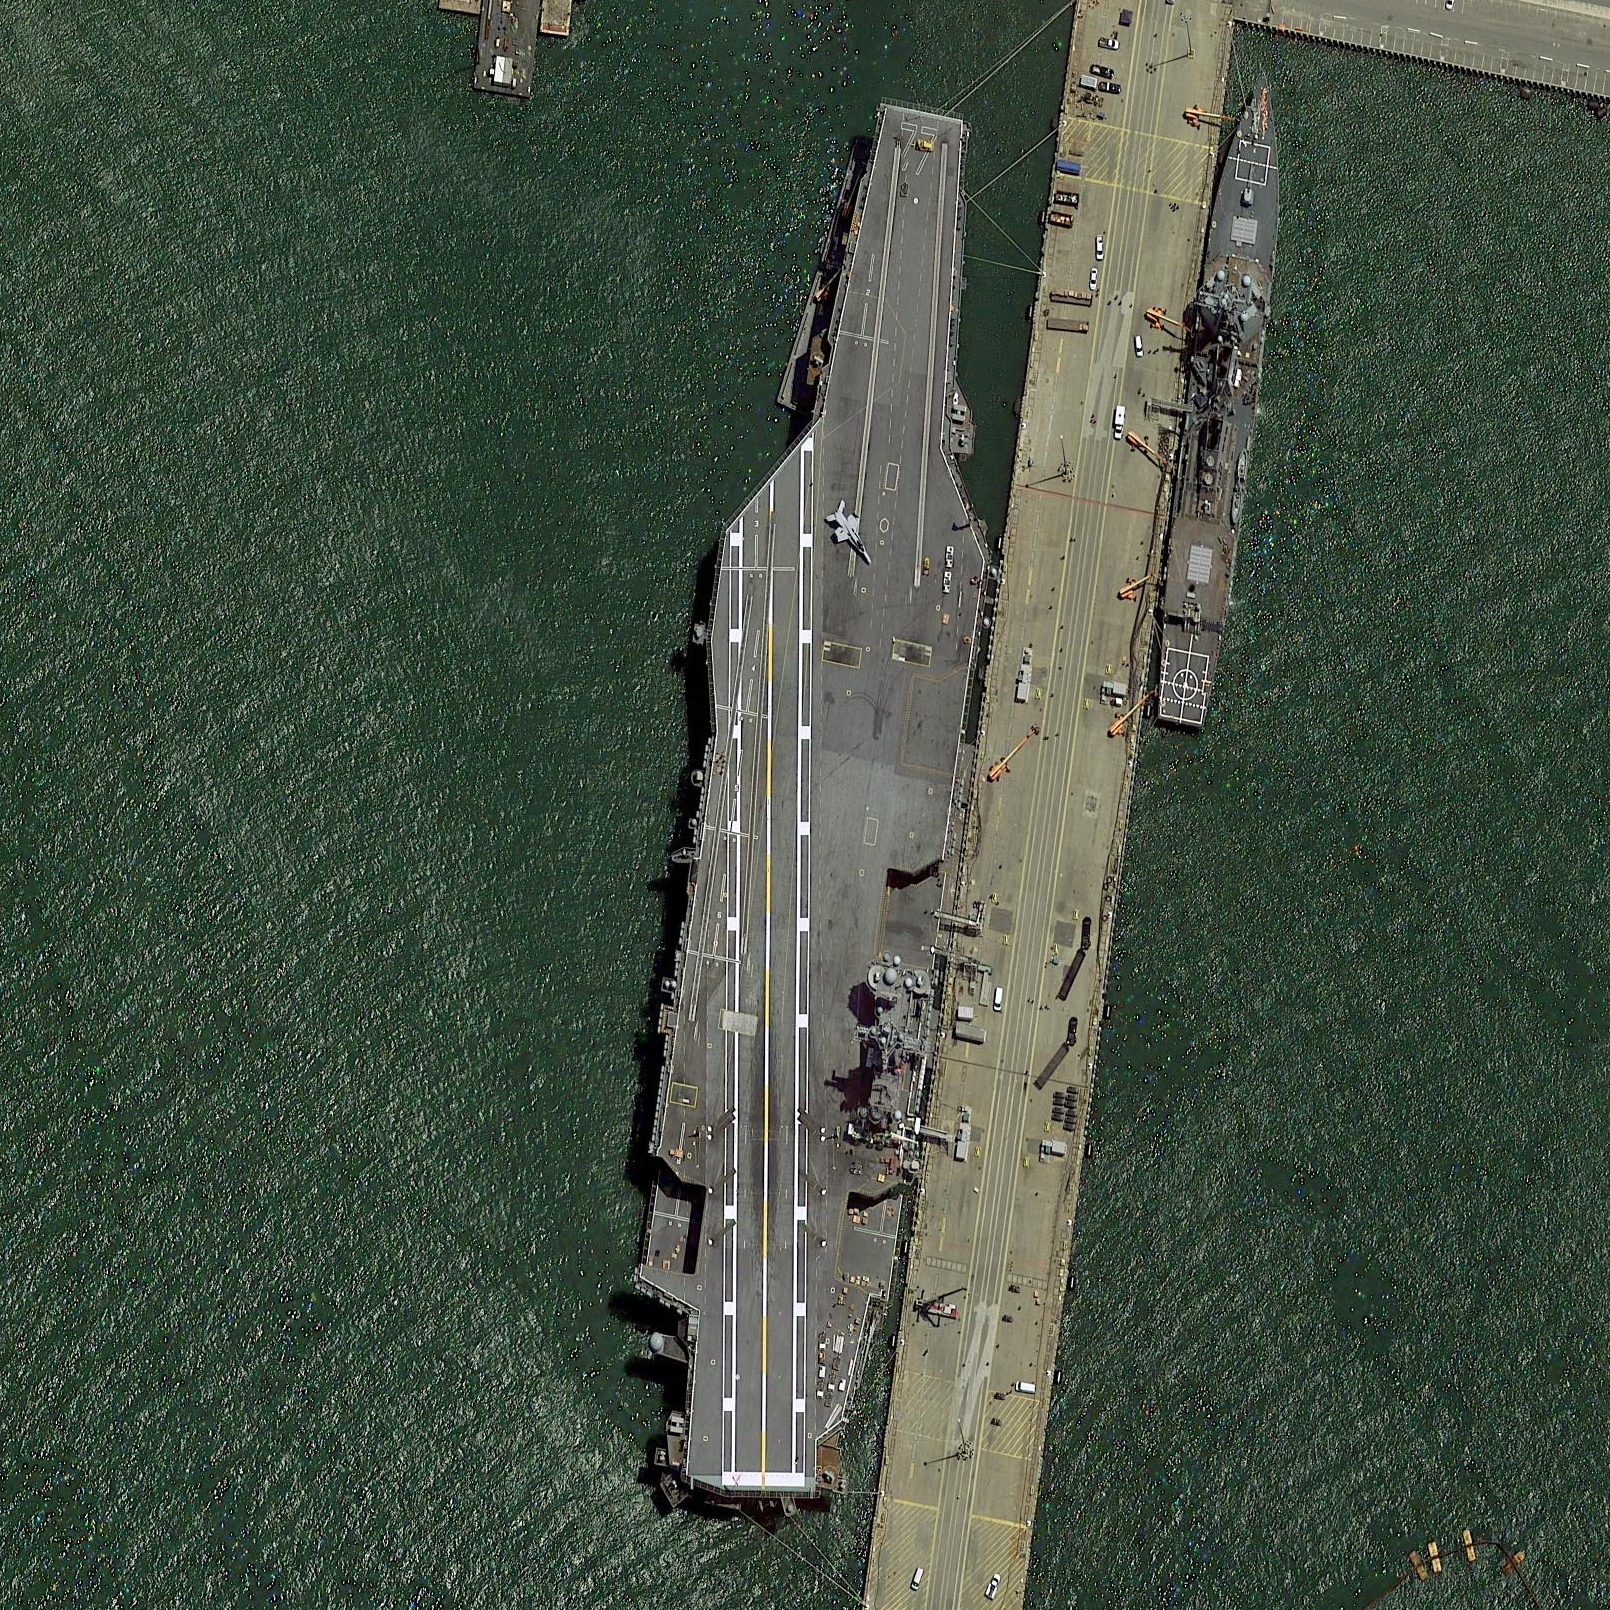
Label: aircraft_carrier